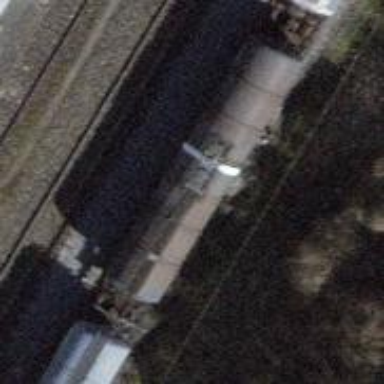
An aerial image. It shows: Railway switch.